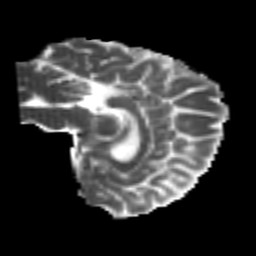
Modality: MD
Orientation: sagittal
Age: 25
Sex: female
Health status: healthy
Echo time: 0.074 s